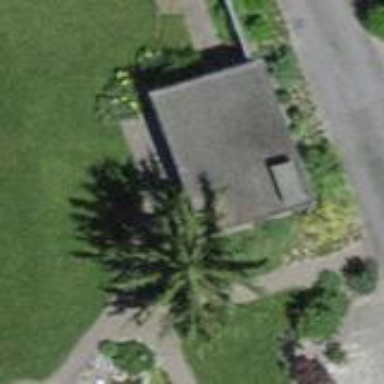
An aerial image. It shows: Shed.